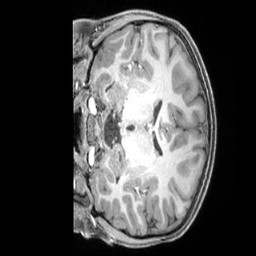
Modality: T1w
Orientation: coronal
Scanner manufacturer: siemens
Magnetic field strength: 3 T
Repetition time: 2.4 s
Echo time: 0.00224 s